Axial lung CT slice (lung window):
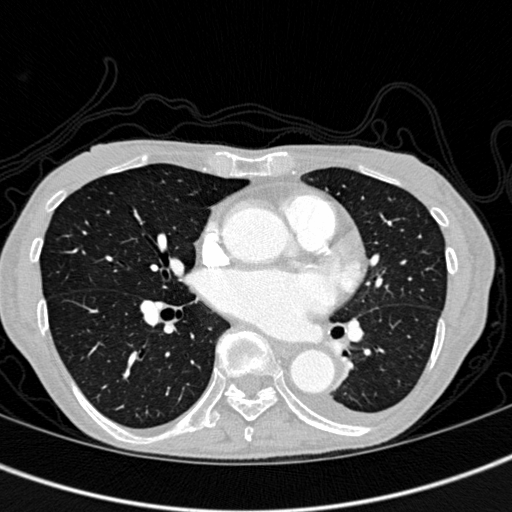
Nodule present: no